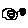
Label: square